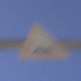
Verkehrszeichen: UnebeneFahrbahn
Umgebung: Outdoor, Nature
Tageszeit: MorningAfternoon
Wetter: Clear
Licht: Natural
Jahreszeit: NotSpecified
Kontrast: HighContrast